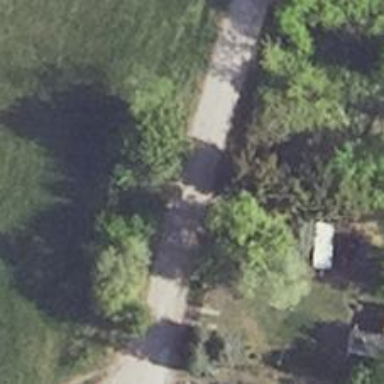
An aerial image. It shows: Residential road with grade2 tracktype.